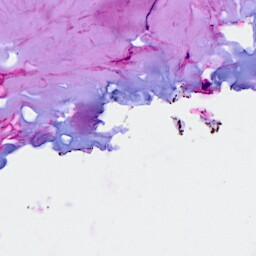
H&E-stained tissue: Breast